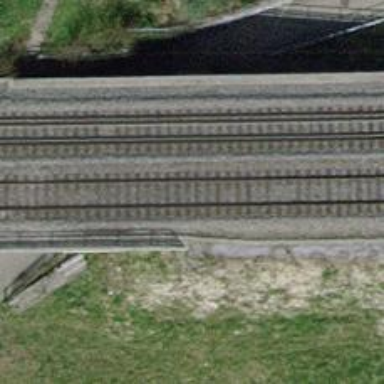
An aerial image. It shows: Single-track railway with electrified contact lines.